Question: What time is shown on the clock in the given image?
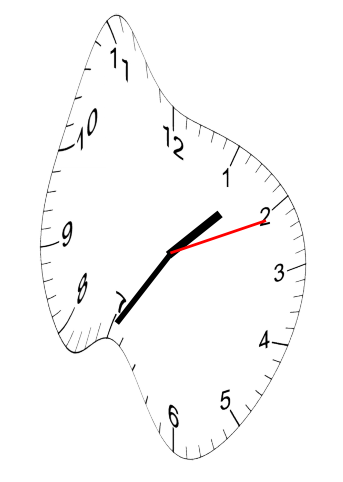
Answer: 01:35:11